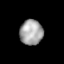
Tissue: lung
Cell type: Epithelial cells
Senescence score: 0.1266
Nuclear area (px): 570
Mean DAPI intensity: 164.377